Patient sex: M
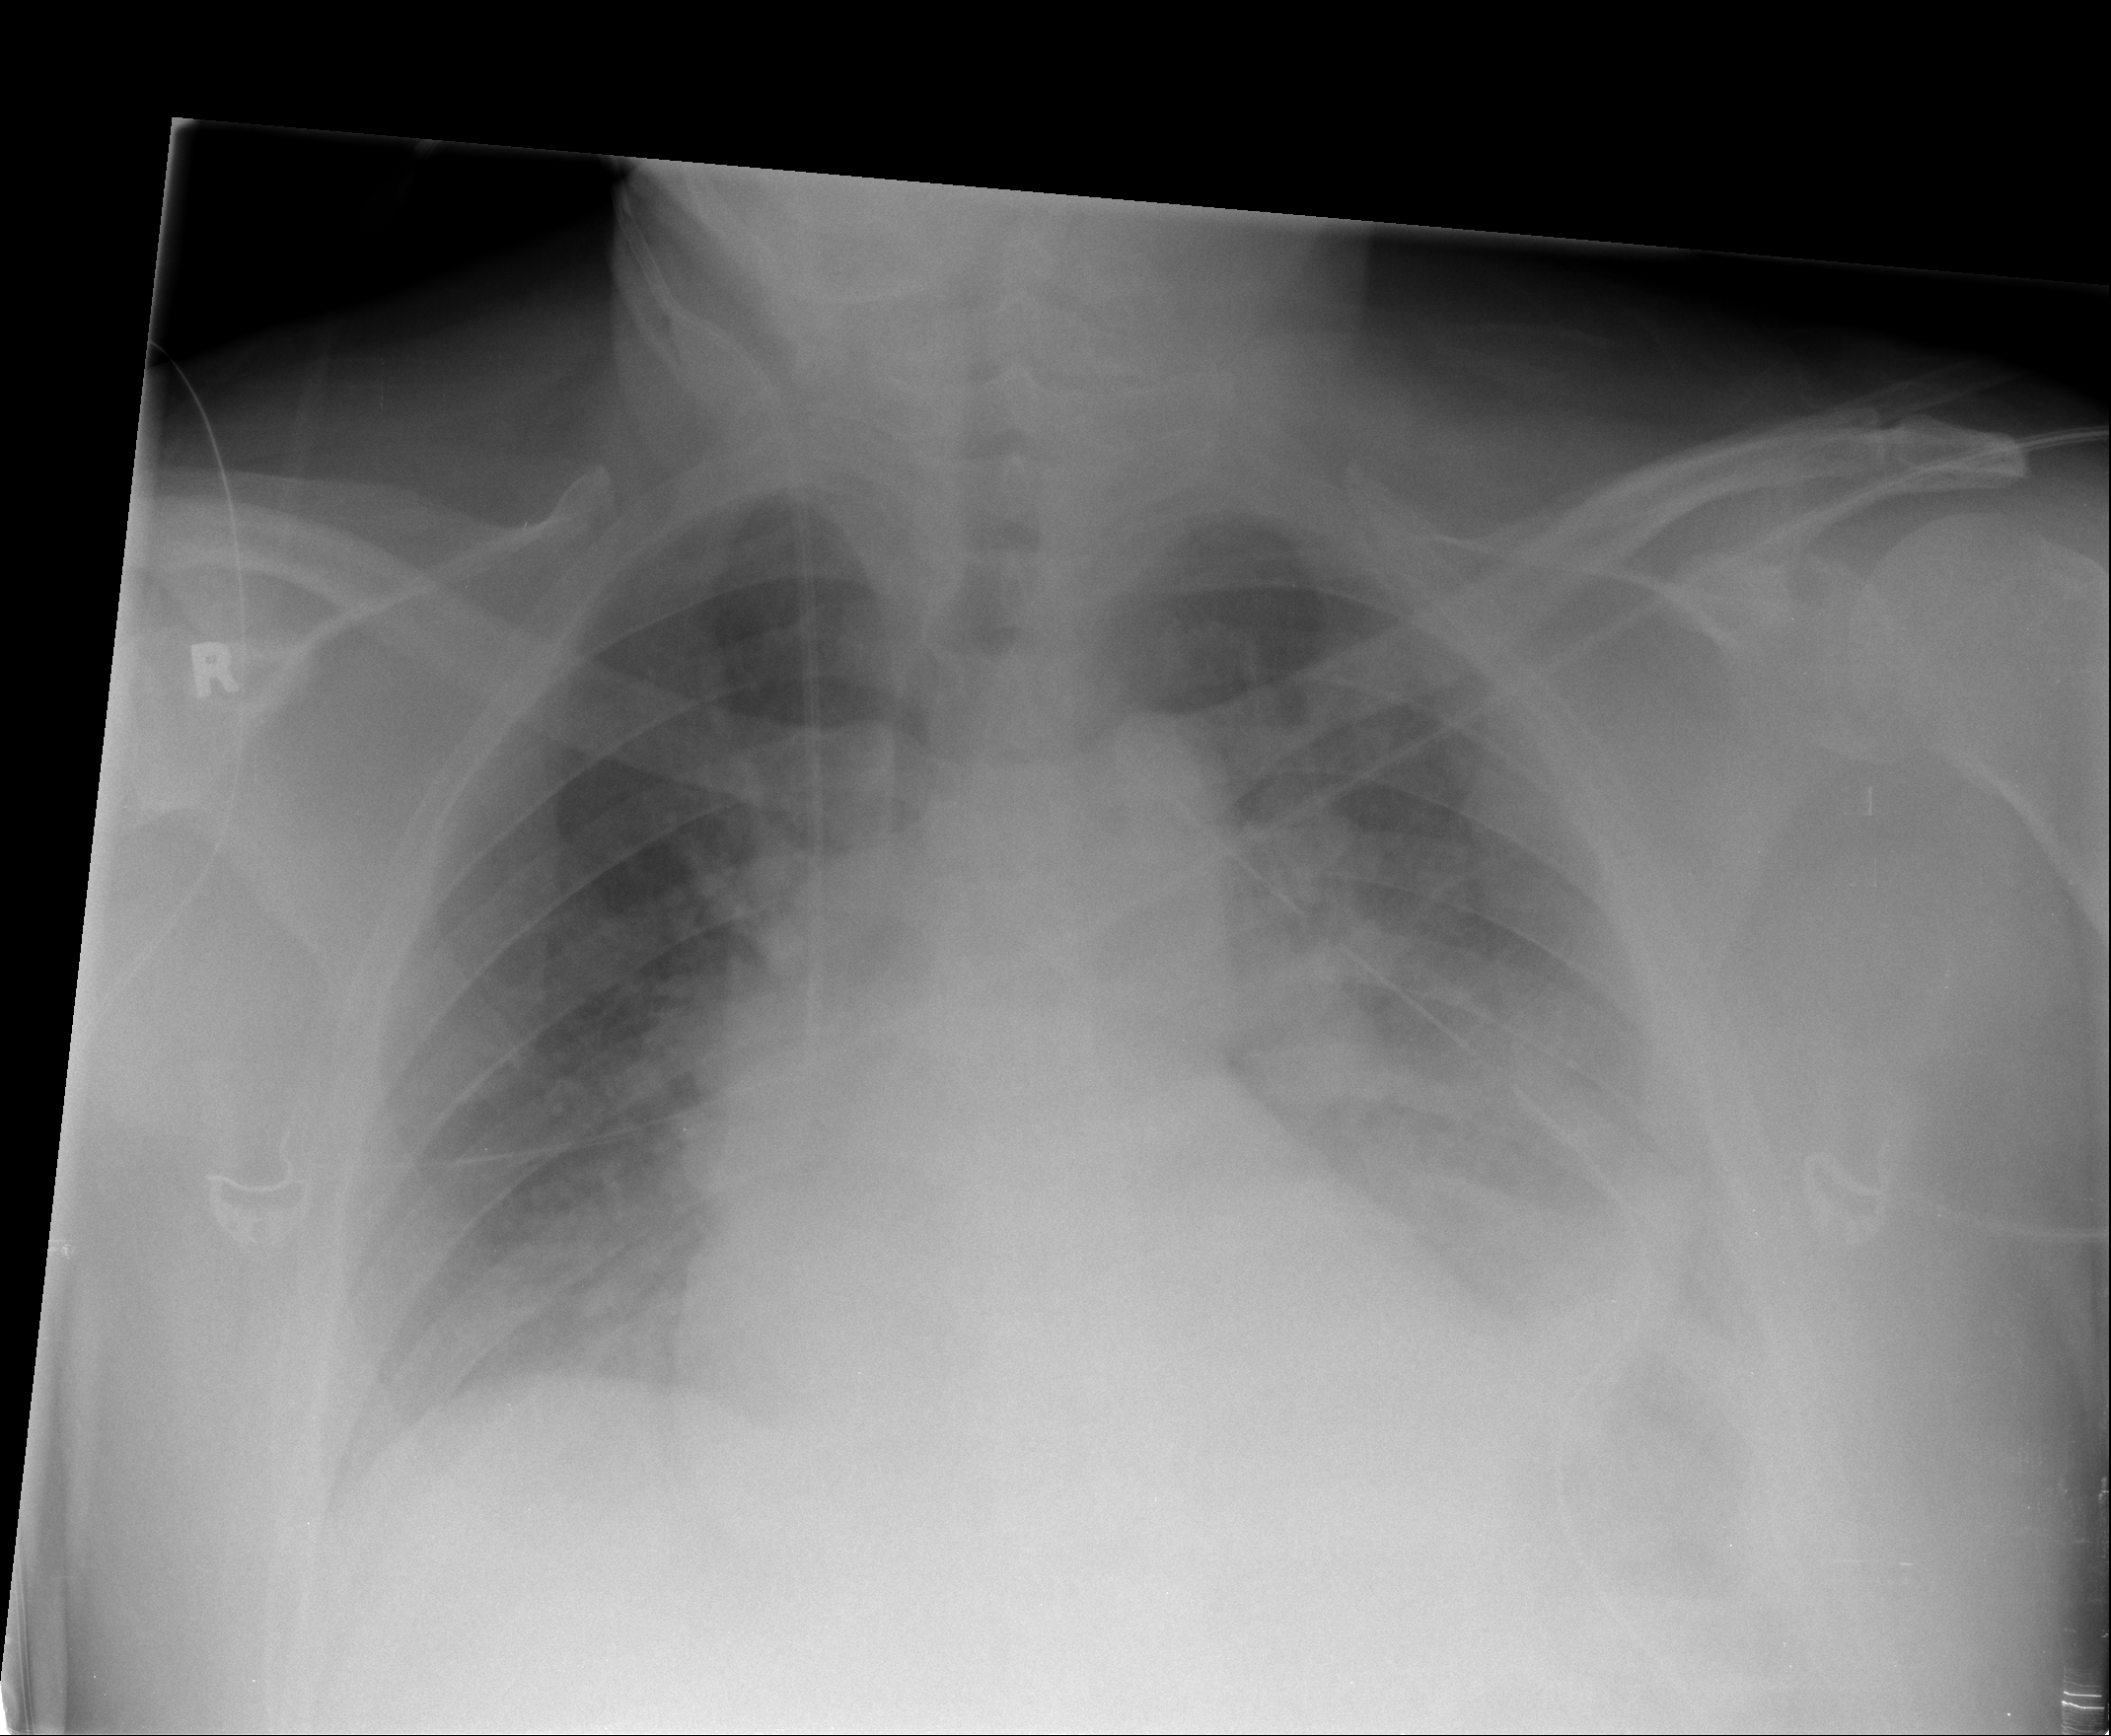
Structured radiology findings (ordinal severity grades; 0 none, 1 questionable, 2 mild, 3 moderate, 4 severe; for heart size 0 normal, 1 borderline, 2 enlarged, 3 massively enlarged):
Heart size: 1
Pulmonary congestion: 0
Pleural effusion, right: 0
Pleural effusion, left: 2
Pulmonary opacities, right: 0
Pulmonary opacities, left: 0
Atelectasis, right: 0
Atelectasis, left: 3